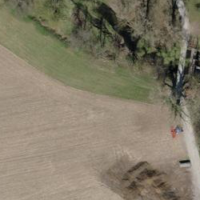
EUNIS habitat code: 52
Species observed at this site:
Calopteryx splendens